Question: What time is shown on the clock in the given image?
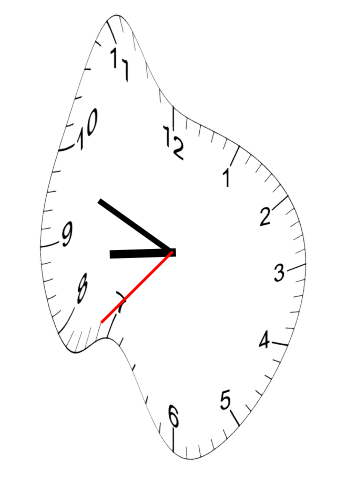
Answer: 08:48:37